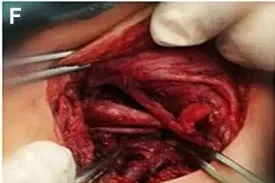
Recurrent rashes and multiple abscesses at admission. Abscess incision drainage.
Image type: medical_photograph (other_medical_photograph)